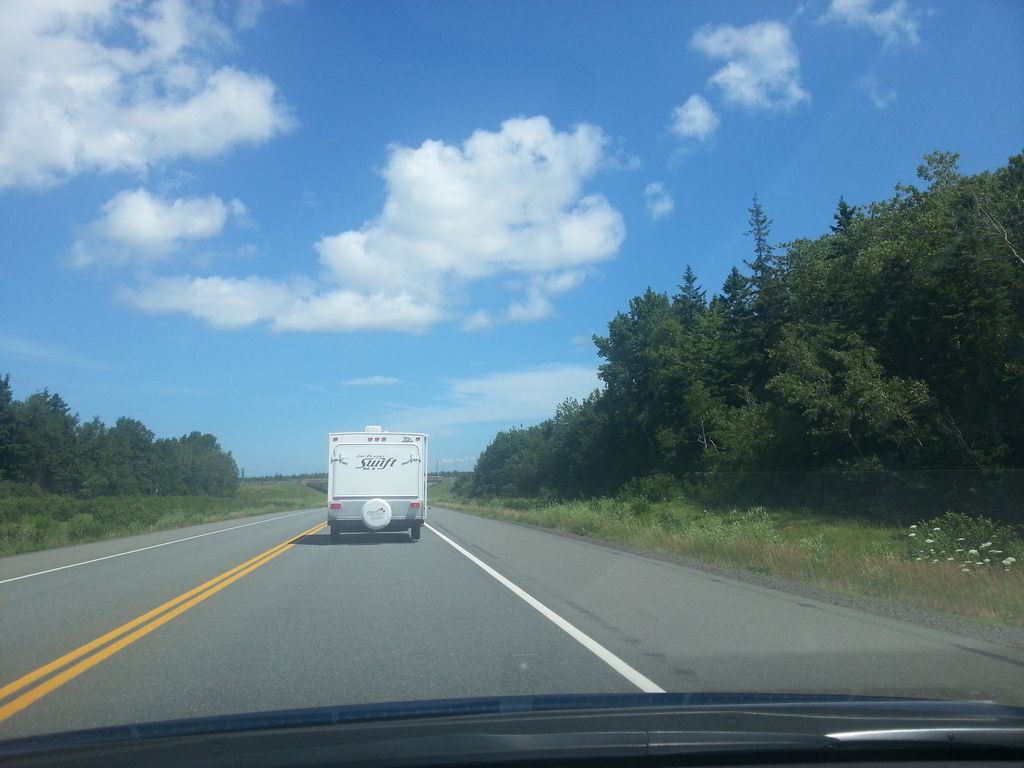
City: charlottetown